Breast ultrasound image
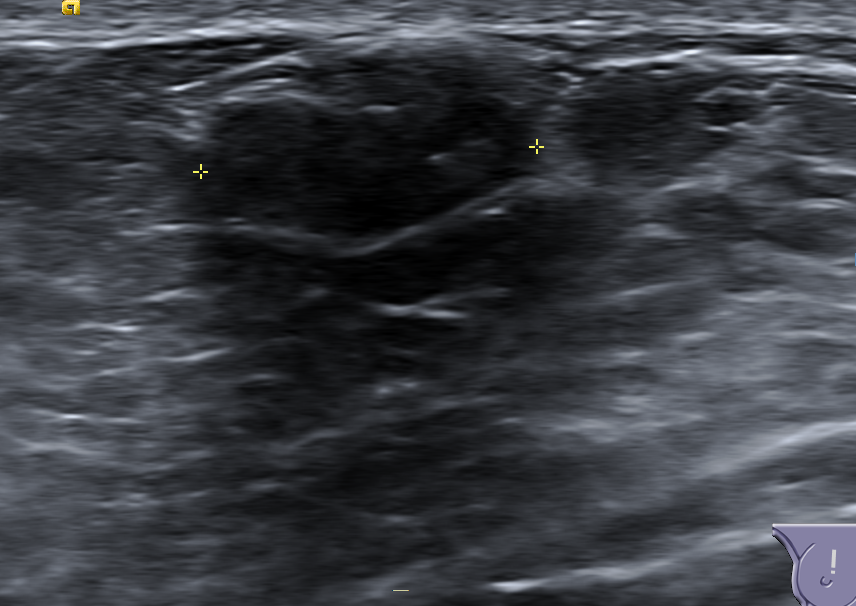
Diagnosis: benign